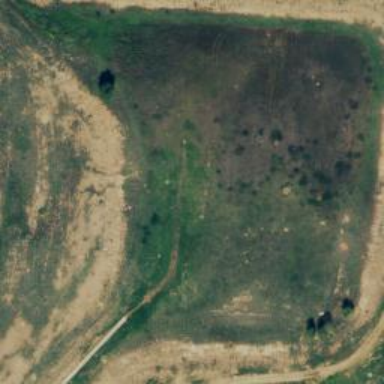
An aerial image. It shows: Detention basin filled with water.